Question: My data looks like this:
'''
df <- data.frame(Price=seq(1, 1.5, 0.1),
Sales=seq(6, 1, -1),
Quality=c('A','A','A','B','B','B'),
Brand=c('F','P','P','P','F','F'))
'''
Sometimes I need to do some complicated calculation on multiple columns and aggregate values by multiple factors level. For a simplified example, if I want to get 'Revenue (= Price * Sales)' distribution within each 'Quality' and split by 'Brand', I would do
'''
df$Revenue <- df$Price*df$Sales
RevSumByQ <- aggregate(Revenue~Quality, data=df, sum)
colnames(RevSumByQ)[2] <- "RevSumByQ"
df <- merge(df, RevSumByQ)
RevSumWithinQByB <- aggregate(RevSumByQ~Brand, data=df, sum)
colnames(RevSumWithinQByB)[2] <- "RevSumWithinQByB"
df <- merge(df, RevSumWithinQByB)
df$RevDistWithinQByB = df$RevSumByQ/df$RevSumWithinQByB
df
Brand Quality Price Sales Revenue RevSumByQ RevSumWithinQByB RevDistWithinQByB
1 F A 1.0 6 6.0 16.3 32.7 <PHONE>
2 F B 1.4 2 2.8 8.2 32.7 <PHONE>
3 F B 1.5 1 1.5 8.2 32.7 <PHONE>
4 P A 1.1 5 5.5 16.3 40.8 <PHONE>
5 P A 1.2 4 4.8 16.3 40.8 <PHONE>
6 P B 1.3 3 3.9 8.2 40.8 <PHONE>
'''
If show in a plot:
'''
require(ggplot2)
ggplot(data=df, aes(x=Brand, y=RevDistWithinQByB, fill=Quality)) + geom_bar(stat='identity')
'''

There should be better way to draw this plot but my main interest here is to get the data frame with less intermediate results('Revenue, RevSumByQ, RevSumWithinQByB'). I can see a structure in my approach so I wonder if there're more elegant solutions or there're already some functions that facilitate this kind of task.
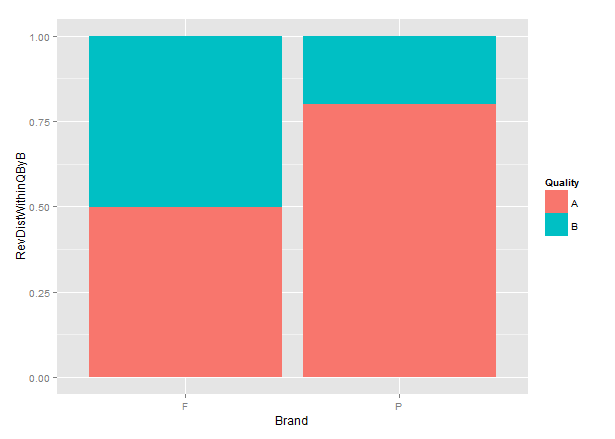
Answer: You could try 'dplyr'
'''
res <- df %>%
group_by(Quality) %>%
mutate(Revenue= Price*Sales,RevSumByQ=sum(Revenue)) %>%
group_by(Brand) %>%
mutate(RevSumWithinQByB= sum(RevSumByQ),
RevDistWithinQByB= RevSumByQ/RevSumWithinQByB )
'''